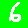
Digit: 6